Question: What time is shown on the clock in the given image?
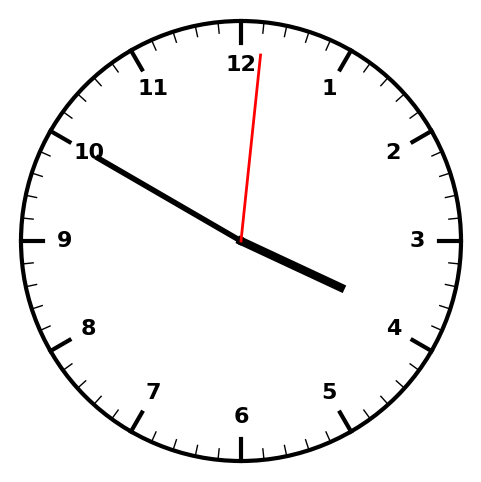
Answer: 03:50:01